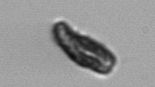
Label: Pseudochattonella_farcimen